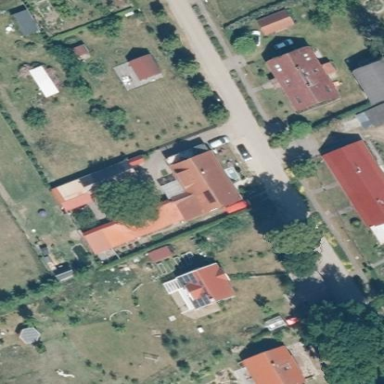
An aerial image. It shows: Detached building.